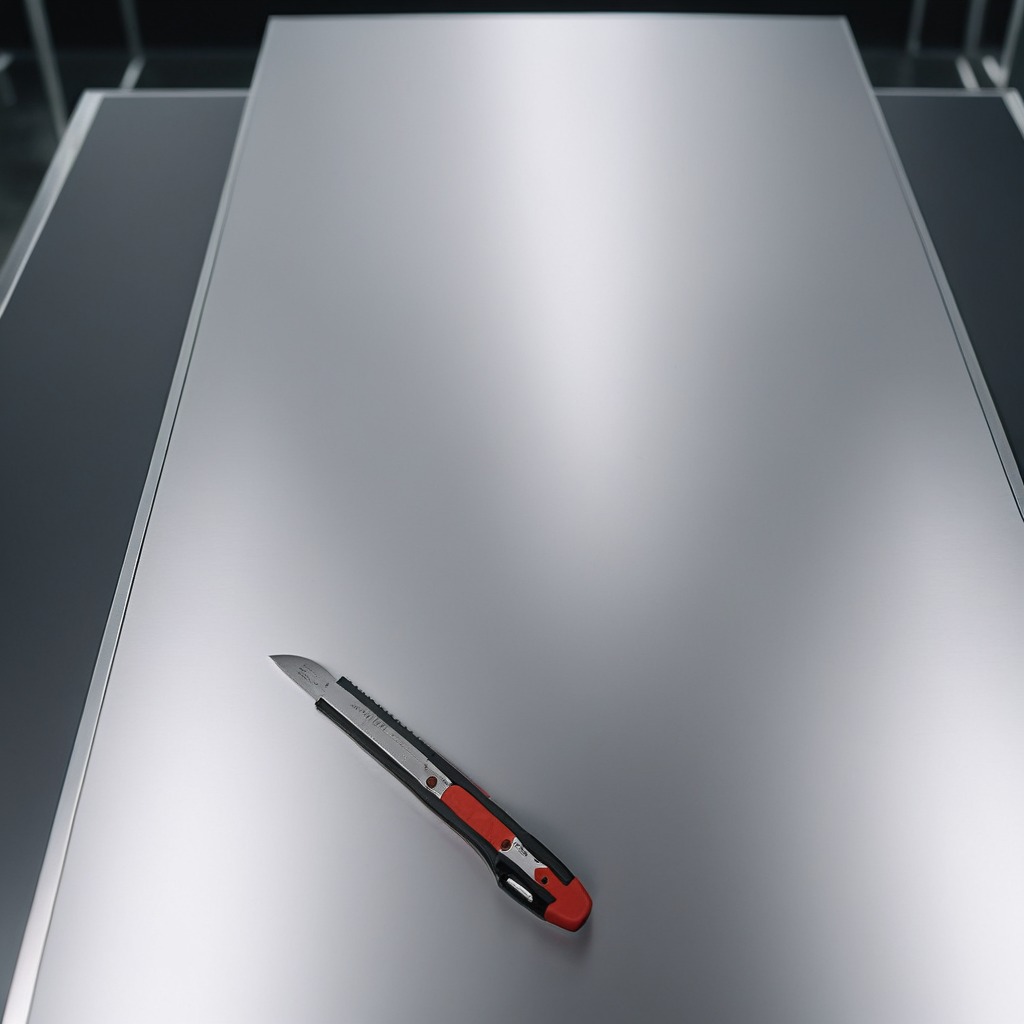
A utility knife is lying on a stainless steel table in a high-end prototyping lab.